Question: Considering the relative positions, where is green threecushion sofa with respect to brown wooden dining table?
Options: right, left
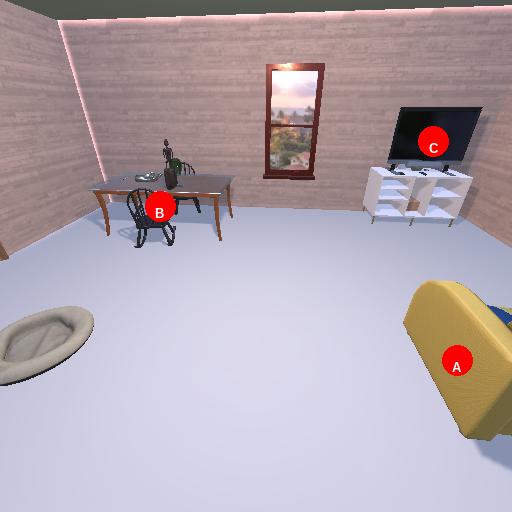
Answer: right